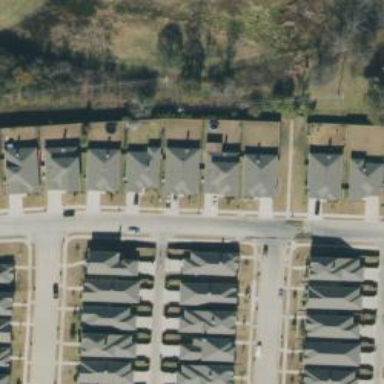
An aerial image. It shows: Alley classified as service road.